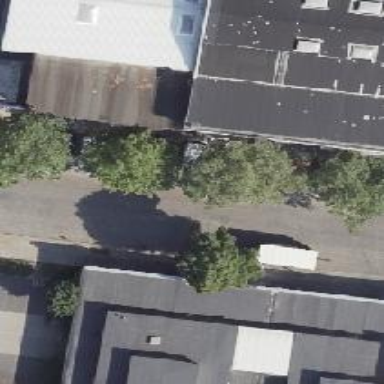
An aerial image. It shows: Deciduous broadleaved tree. There is parking obstacle present.